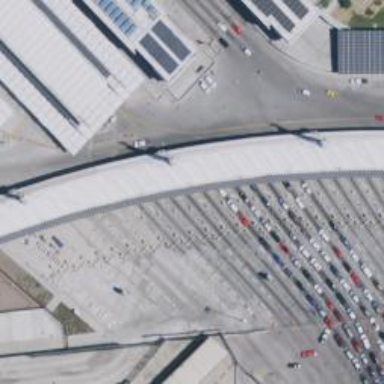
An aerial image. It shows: Border control barrier.